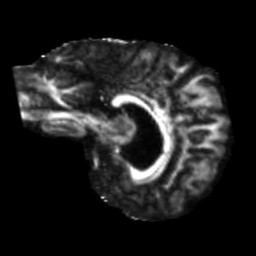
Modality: FA
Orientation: sagittal
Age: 51
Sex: female
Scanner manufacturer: siemens
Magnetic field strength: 3 T
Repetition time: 5.47 s
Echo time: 0.0854 s